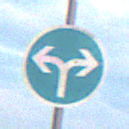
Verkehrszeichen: VorgeschriebeneFahrtrichtungRechtsOderLinks
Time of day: SunriseSunset
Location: Outdoor (Nature)
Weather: PartlyCloudy
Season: NotSpecified
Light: Natural